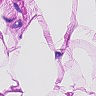
Metastatic tissue present: no